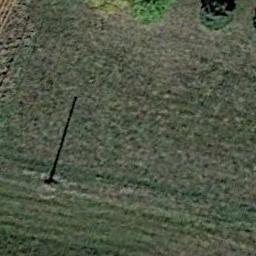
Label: meadow